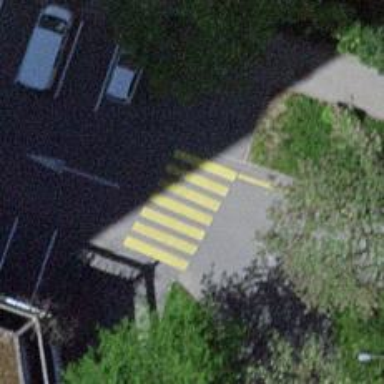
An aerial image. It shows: Uncontrolled road crossing.